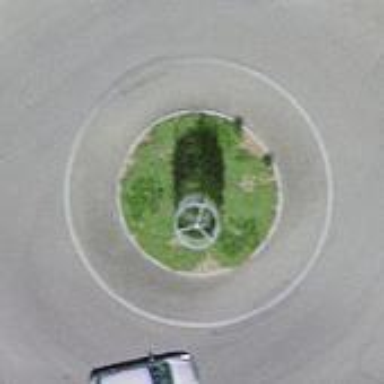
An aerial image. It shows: Tertiary road with asphalt surface that features roundabout. There are sidewalks on both sides of the road.